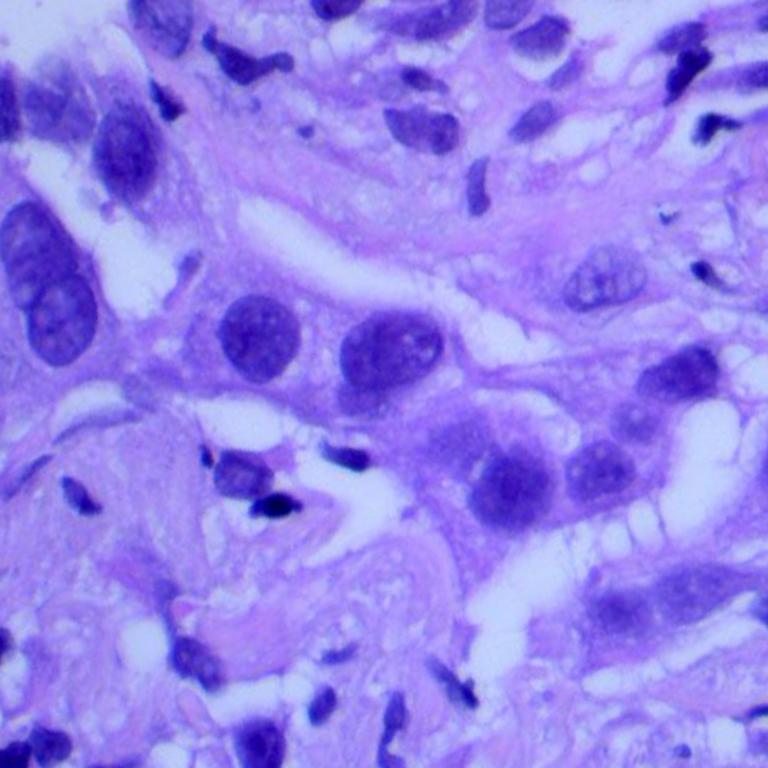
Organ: lung
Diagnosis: adenocarcinomas